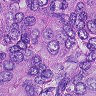
Metastatic tissue present: yes